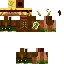
A female human skin with medium skin, wearing brown long hair dressed in a yellow hoodie and brown pants, featuring a closed mouth.